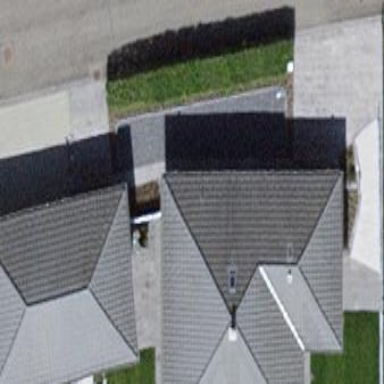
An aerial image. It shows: Garage.